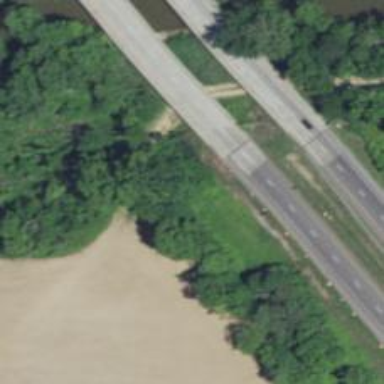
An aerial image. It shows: Bridge over motorway.